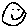
Label: smiley face